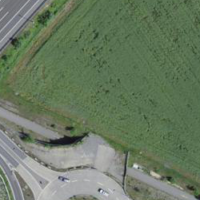
EUNIS habitat code: 57
Species observed at this site:
Rhamnus cathartica